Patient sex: F
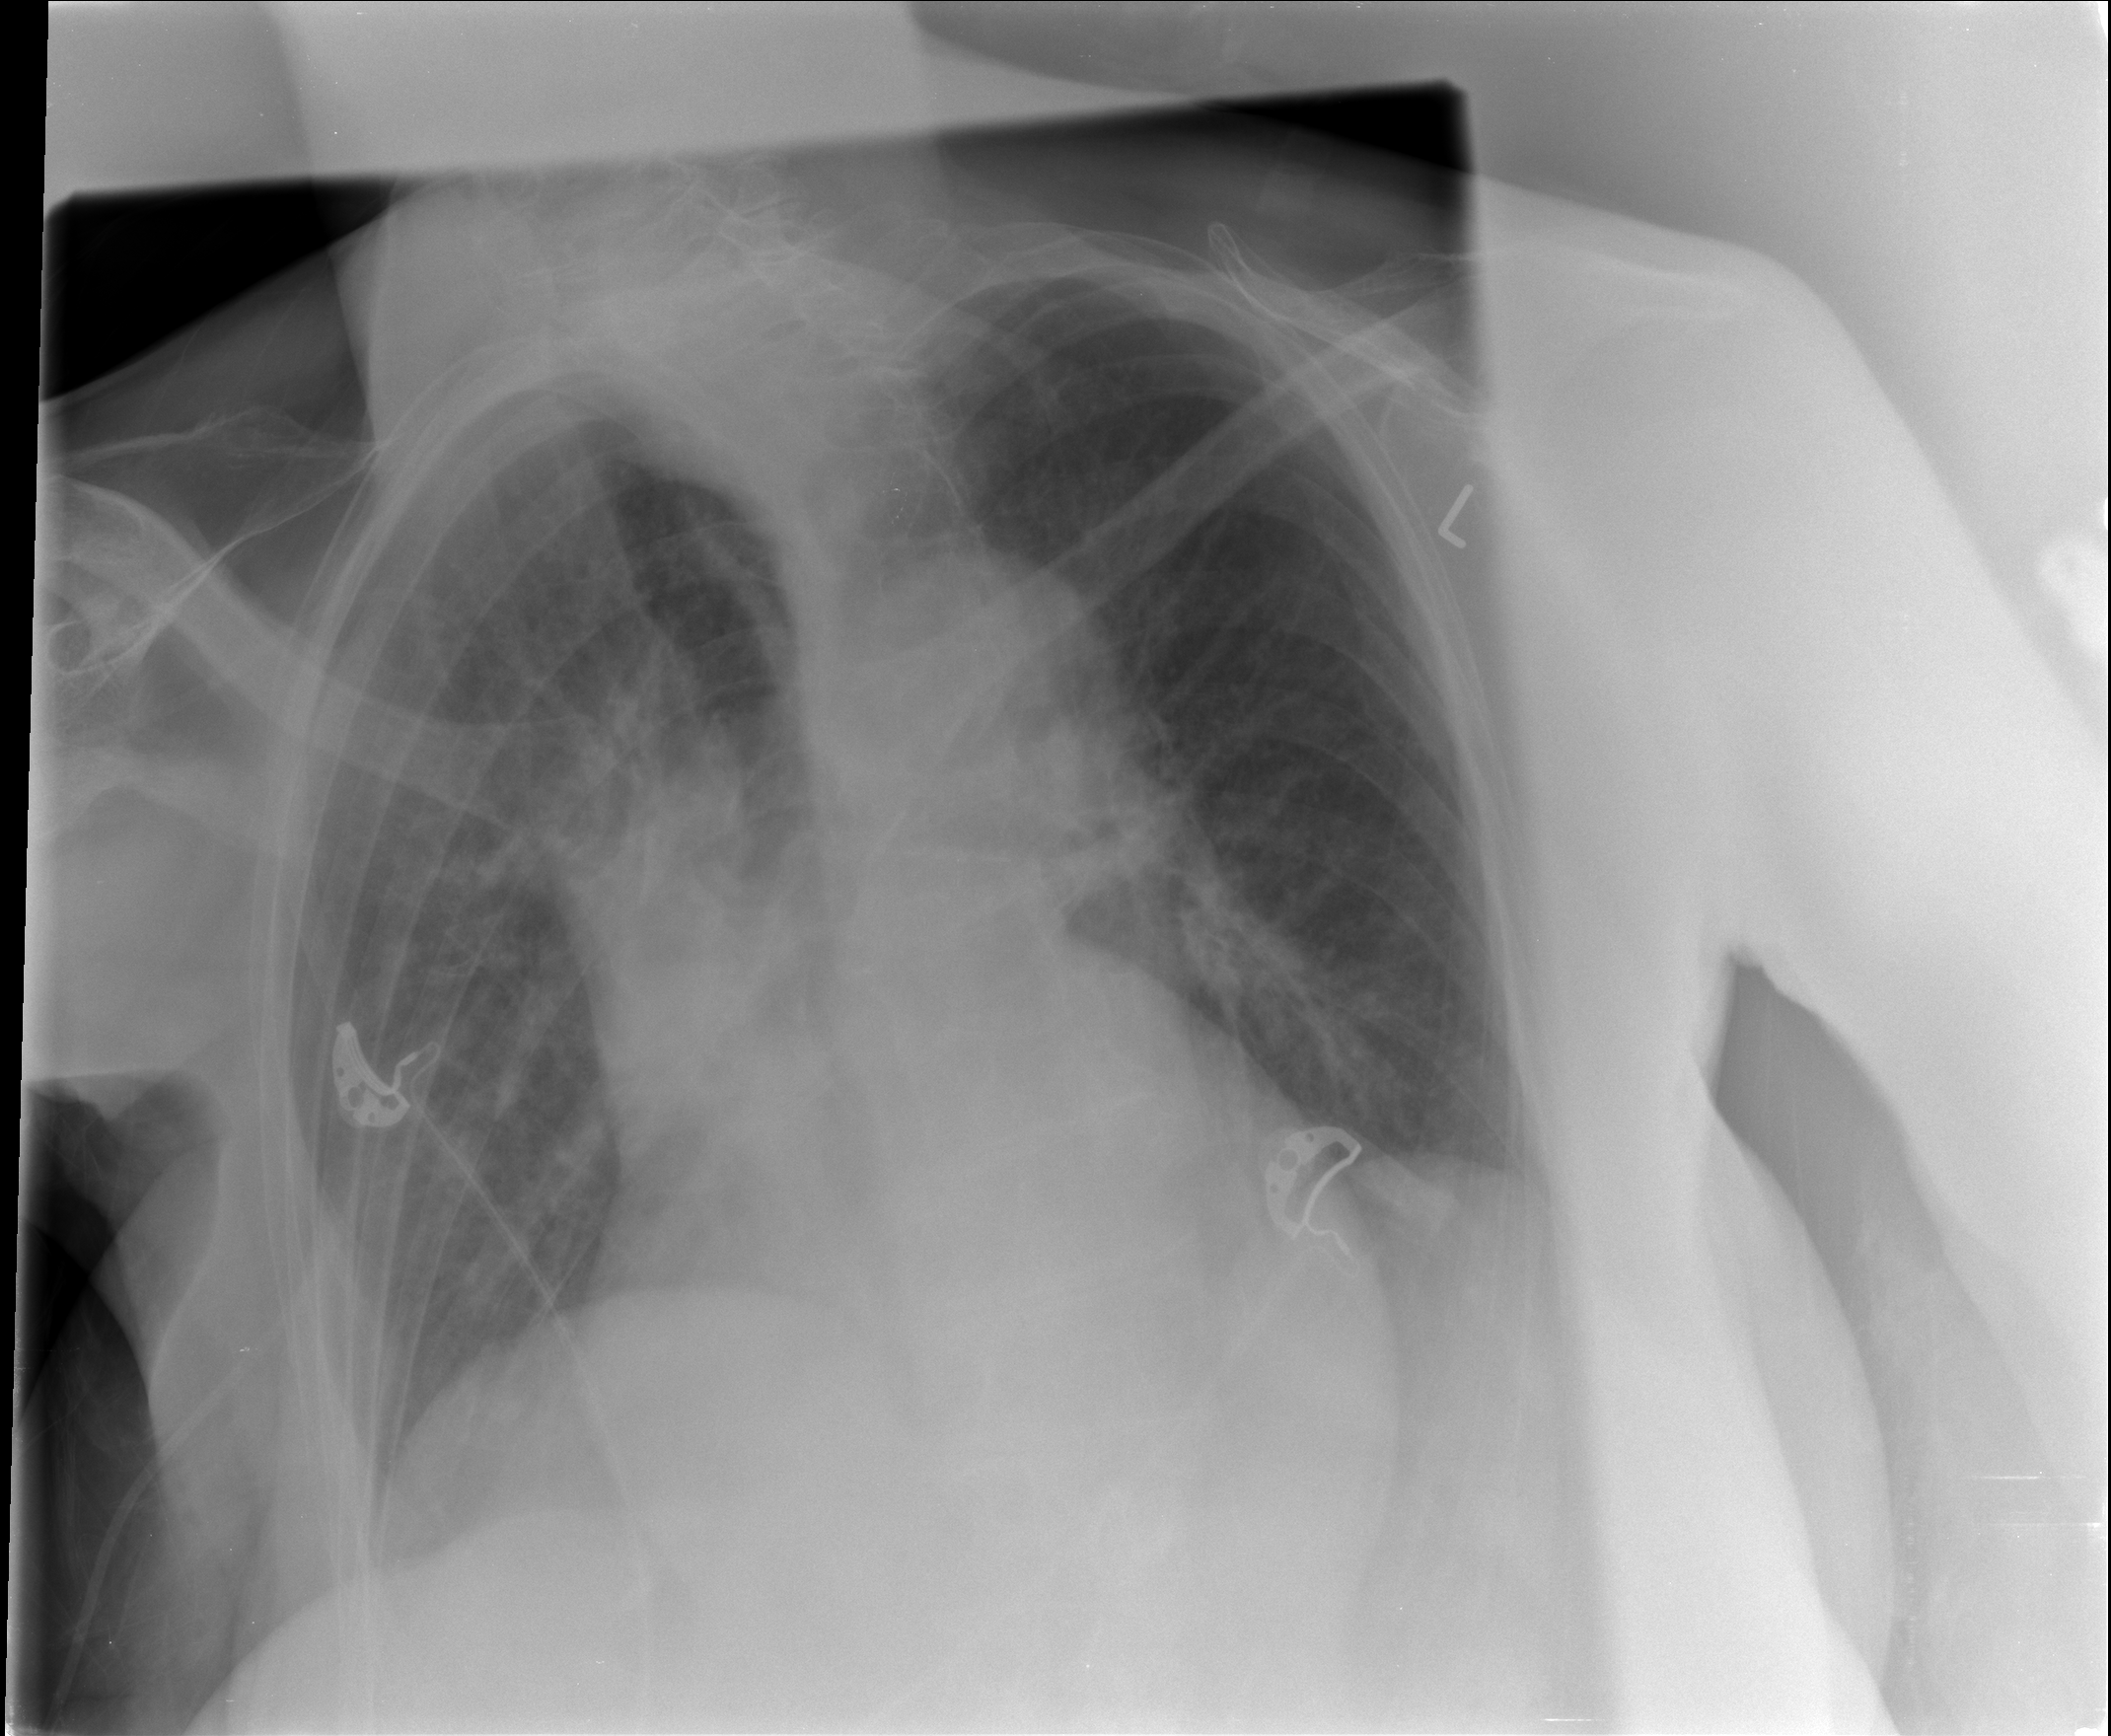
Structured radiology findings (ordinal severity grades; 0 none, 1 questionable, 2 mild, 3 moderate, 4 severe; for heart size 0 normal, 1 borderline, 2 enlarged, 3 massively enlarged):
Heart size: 2
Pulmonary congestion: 2
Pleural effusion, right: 0
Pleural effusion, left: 0
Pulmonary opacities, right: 2
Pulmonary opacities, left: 0
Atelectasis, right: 1
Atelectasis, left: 1